Field crop: maize
Growth stage: 2
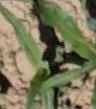
Species: maize